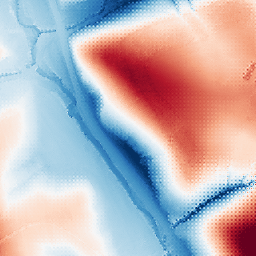
Category: classical
Decomposition family: gaussian_anisotropic
Decomposition parameters: sigma_x: 50
sigma_y: 50
Upsampling method: regularized
Upsampling parameters: scale: 2
lambda_reg: 0.1
Upsampling scale: 2